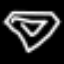
Label: diamond